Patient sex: M
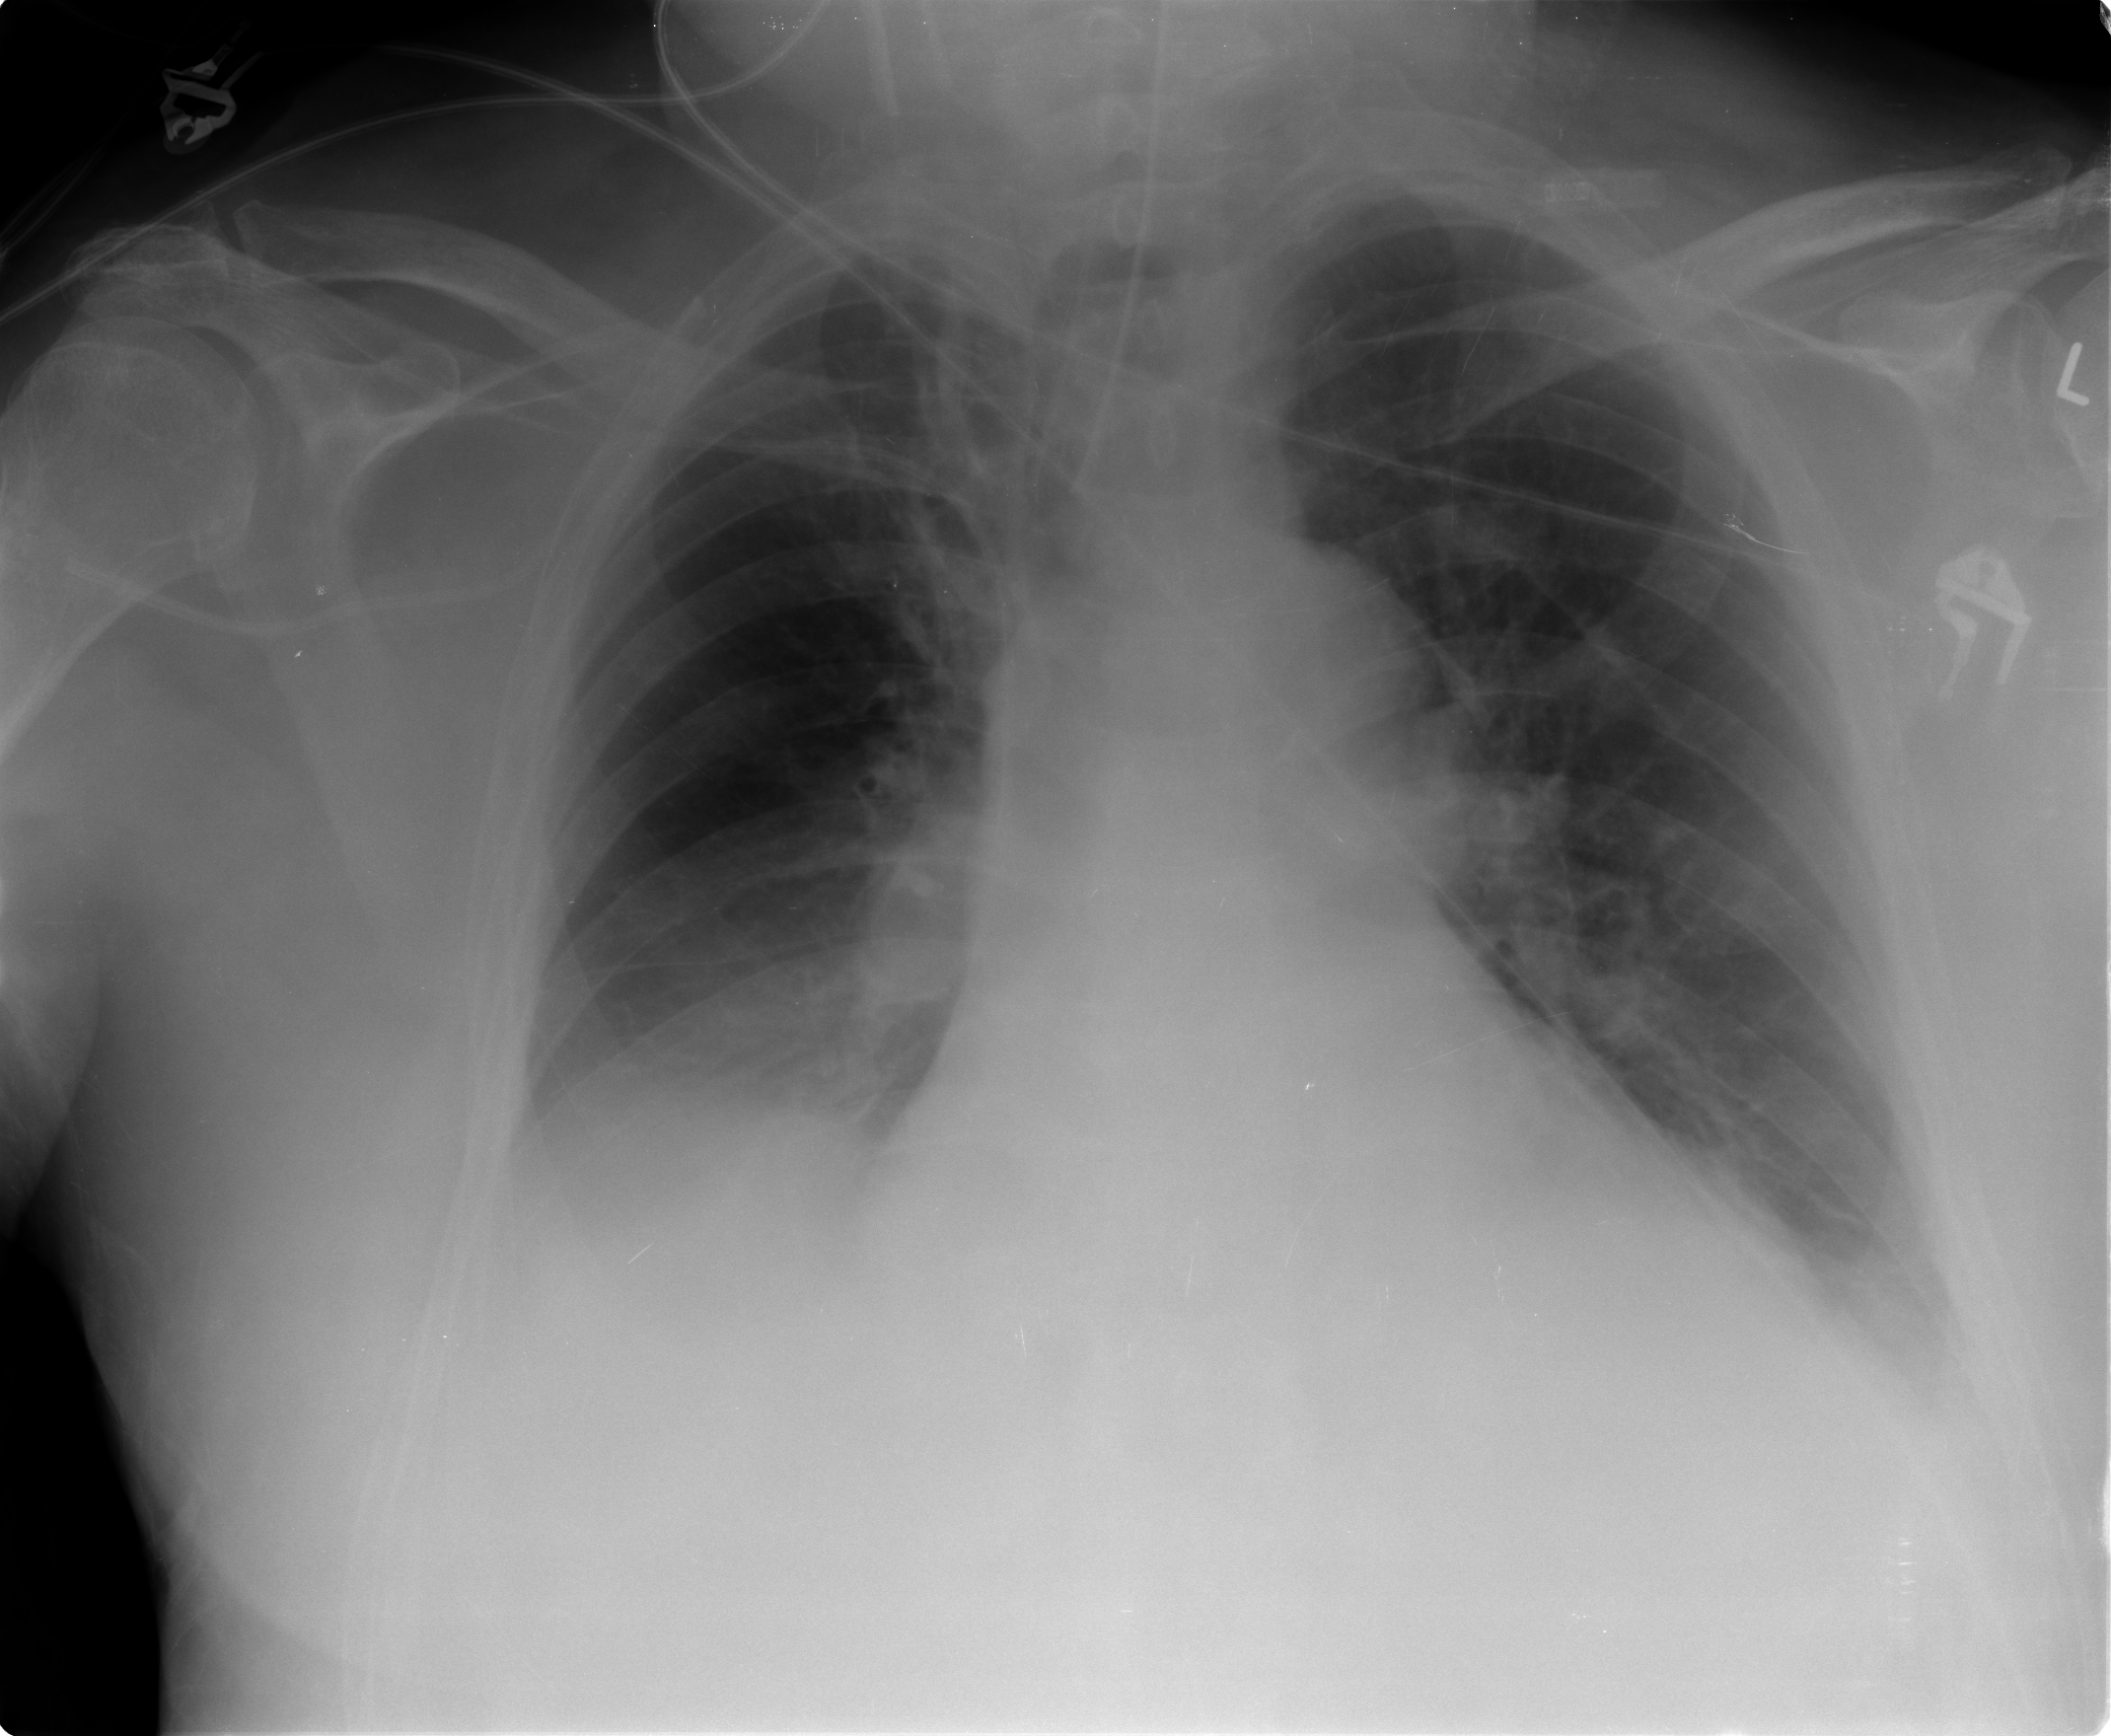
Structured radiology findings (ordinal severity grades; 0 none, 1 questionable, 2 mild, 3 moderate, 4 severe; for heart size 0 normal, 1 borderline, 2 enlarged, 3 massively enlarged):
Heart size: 2
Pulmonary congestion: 0
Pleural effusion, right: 3
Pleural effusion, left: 2
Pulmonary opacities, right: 0
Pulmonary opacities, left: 0
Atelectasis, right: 0
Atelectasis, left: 2